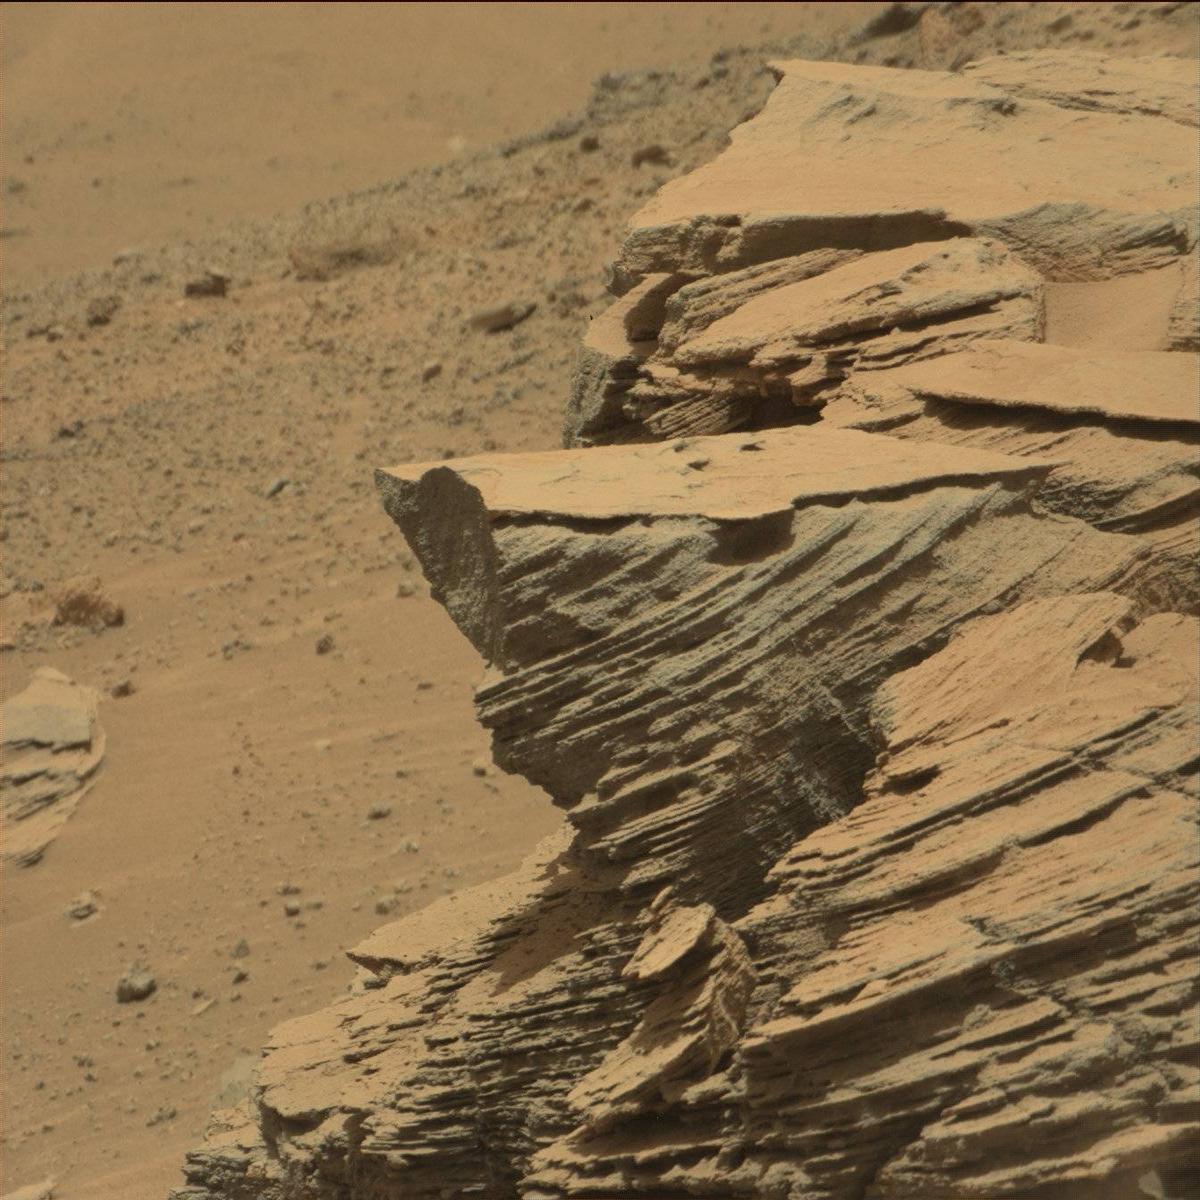
Terrain classes present: Bedrock, Rock, Sand / Soil